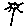
Label: flower